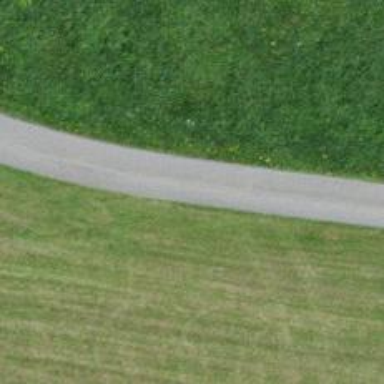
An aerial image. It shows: Service road with grade 1 tracktype.